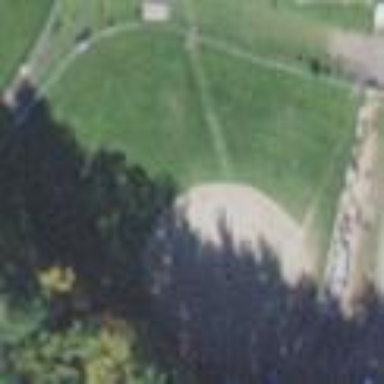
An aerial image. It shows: Baseball pitch for leisure land.